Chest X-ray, PA view. Patient: 31 years old, sex M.
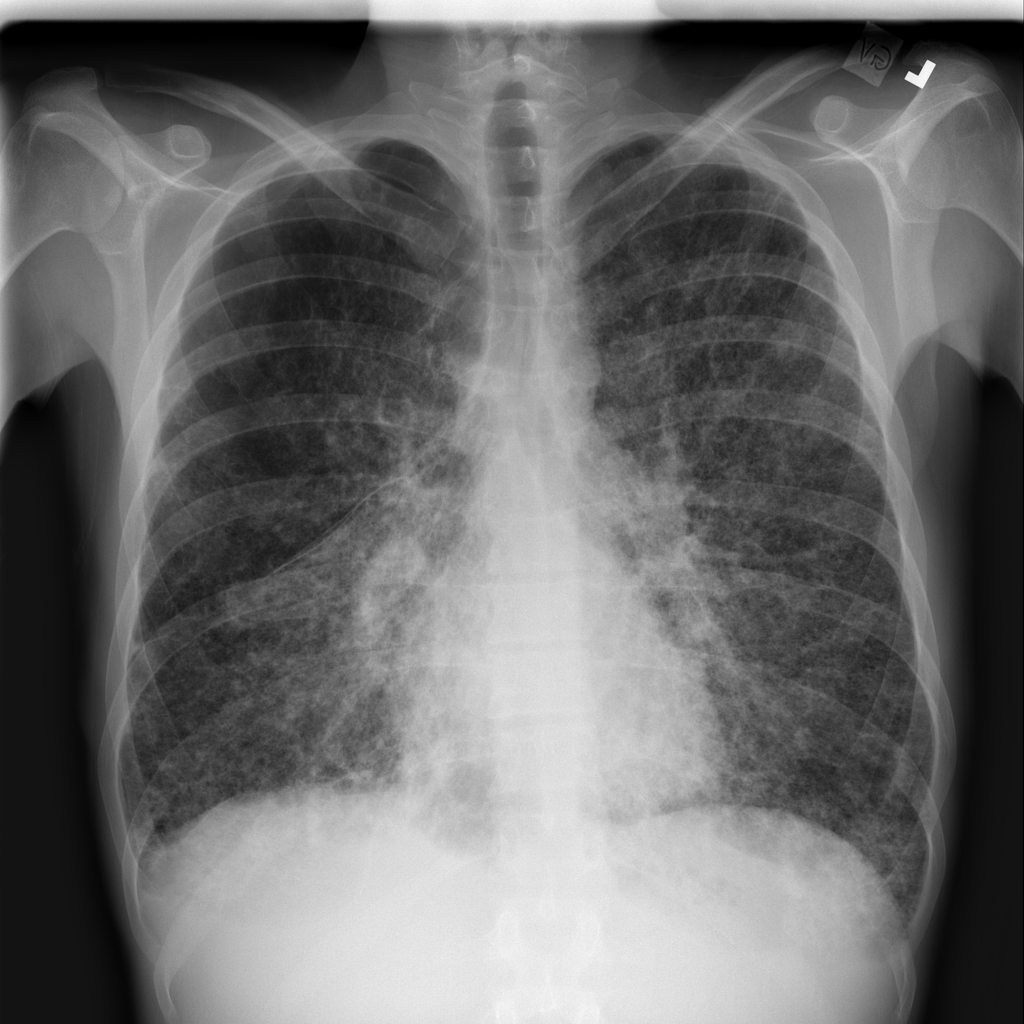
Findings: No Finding